Question: I am creating an app using <URL>. I would like to reduce the height of of the name field.

I tried to change the value of the following style, but it could not be narrowed to more than it is now.
'''
<ons-list-item style="height:50%;" >
'''
How can I change the height of it ?
HTML
'''
<ons-page>
<ons-toolbar>
<div class="right"><ons-toolbar-button>Cancel</ons-toolbar-button></div>
<div class="center">New Message</div>
</ons-toolbar>
<ons-list modifier="inset" style="margin-top: 10px">
<ons-list-item class="to-wrapper">
<ons-row>
<ons-col width="52px">
<ons-icon icon="fa-user"></ons-icon>
</ons-col>
<ons-col>
<div class="to-name">Graham</div>
<div class="to-email">@graham</div>
</ons-col>
</ons-row>
</ons-list-item>
<ons-list-item style="height:50%;" >
<input type="text" class="text-input text-input--transparent" placeholder="Name (I'd like to change this height.)" style="width: 100%">
</ons-list-item>
<ons-list-item>
<textarea class="textarea textarea--transparent" placeholder="Message" style="width: 100%; height: 100px;"></textarea>
</ons-list-item>
</ons-page>
'''
CSS
'''
.to-wrapper {
line-height: 1;
height: 62px;
padding: 10px;
}
.to-image {
width: 42px;
height: 42px;
border-radius: 4px;
-webkit-border-radius: 4px;
}
.to-name {
font-weight: 500;
font-size: 17px;
margin-bottom: 4px;
}
.to-email {
font-size: 14px;
opacity: 0.4;
}
.text-input {
margin-top: 4px;
}
.textarea {
margin-top: 4px;
}
.fa-user{
font-size: 30px;
}
'''
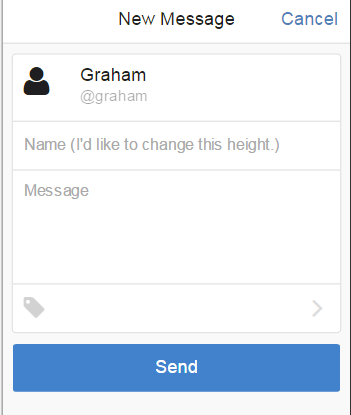
Answer: '<ons-list-item>' sets a property 'min-height', which you need to overwrite. So something like that should work:
'''
<ons-list-item style="height:20px; min-height: 20px" >
'''